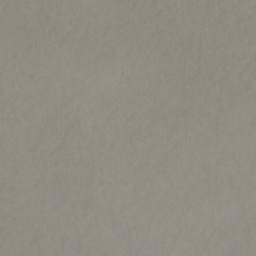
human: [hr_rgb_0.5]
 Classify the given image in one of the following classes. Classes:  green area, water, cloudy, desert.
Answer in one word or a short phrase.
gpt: cloudy